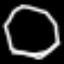
Label: octagon